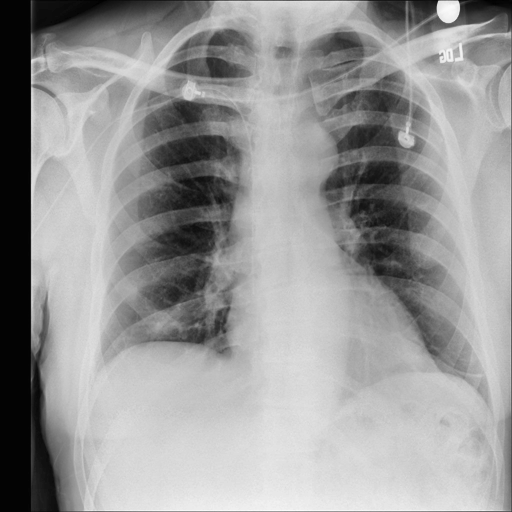
Finding: NORMAL